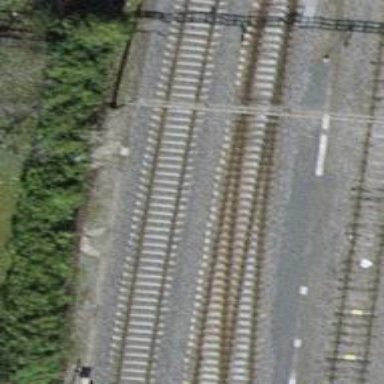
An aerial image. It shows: Single railway track with electrified contact line.